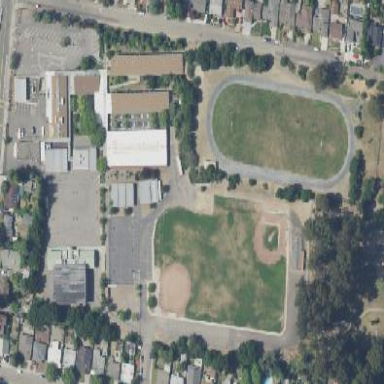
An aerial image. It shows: School.